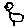
Label: bird